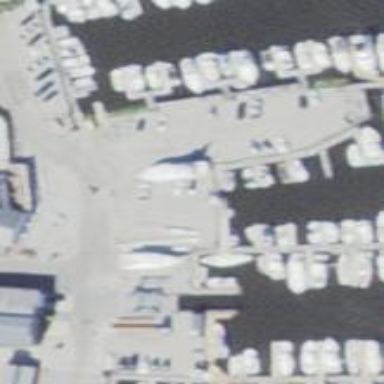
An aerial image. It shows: Boatyard along the waterway.